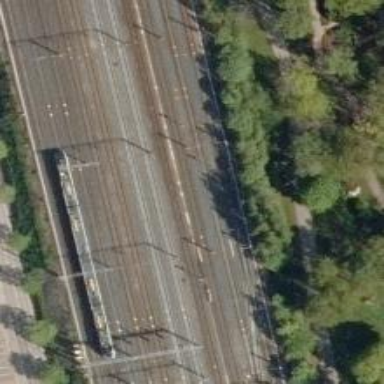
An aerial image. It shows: Railway with continuous electrified contact line.